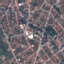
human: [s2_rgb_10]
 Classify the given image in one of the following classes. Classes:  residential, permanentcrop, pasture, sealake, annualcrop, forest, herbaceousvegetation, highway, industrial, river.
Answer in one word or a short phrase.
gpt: Residential